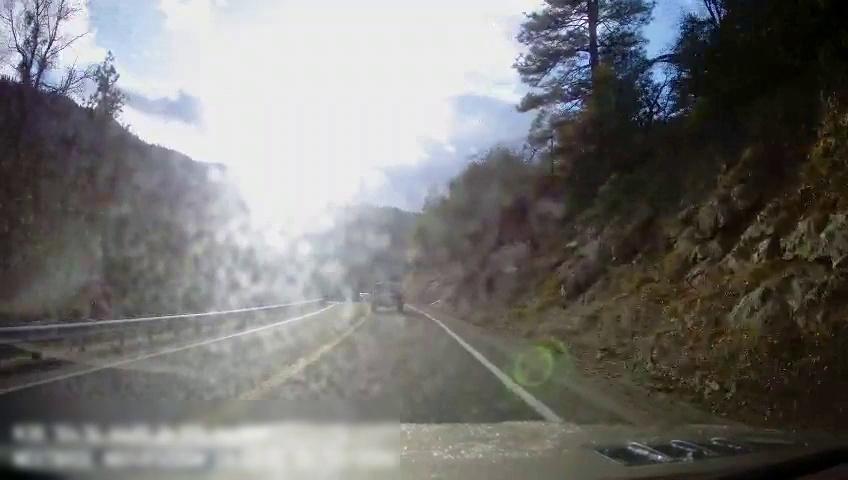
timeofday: Day
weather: Sunny
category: Drivable Space
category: Vehicles | Truck
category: Lanes | Current Lane
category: Lanes | Current Lane
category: Lanes | Alternate Lane